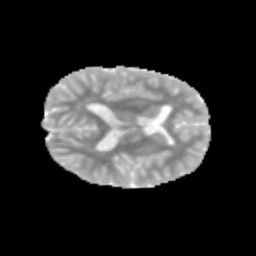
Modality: MD
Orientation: axial
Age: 11
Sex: male
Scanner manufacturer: siemens
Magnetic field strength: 3 T
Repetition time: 3.8 s
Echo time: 0.07 s